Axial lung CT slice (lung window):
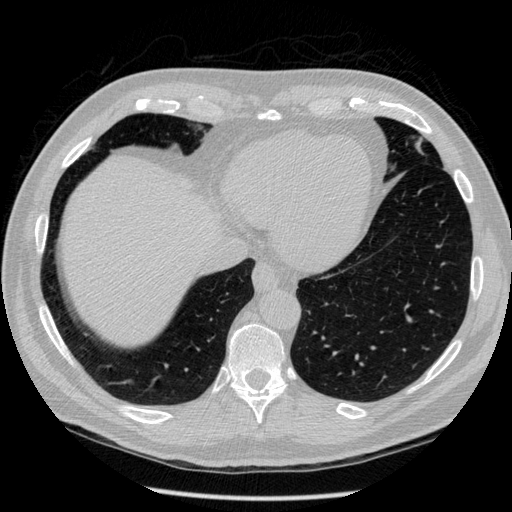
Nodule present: no